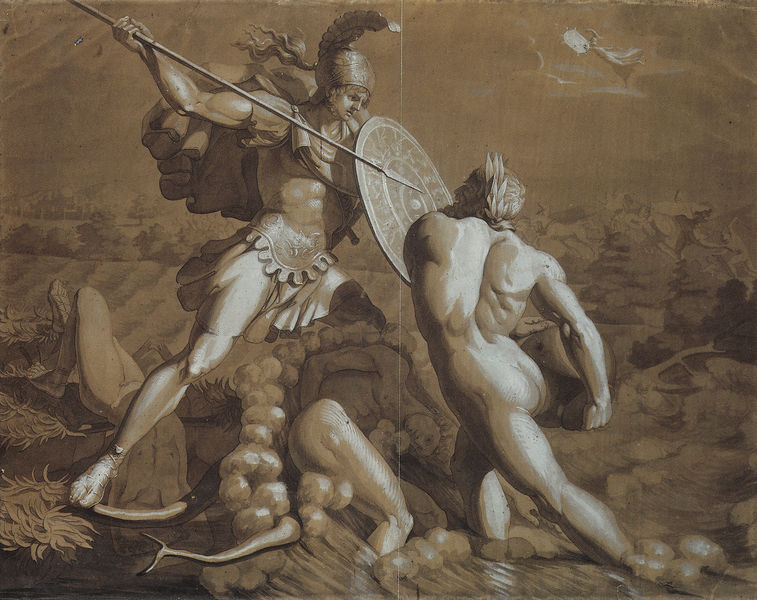
Titel: Achills Kampf mit den Flüssen (Achill und Skamander)
Künstler: Philipp Otto Runge
Standort: Hamburg
Institution: Kunsthalle
Schlagwörter: akt, angriff, baum, blätter, dunkel, gott, held, himmel, kampf, kämpfer, körper, mann, nackt, schatten, schurz, umhang, wasser, weiß, wolken, bäume, landschaft, ocker, bewegung, braun, frau, grau, hell, licht, männer, rücken, schwarz, szene, zeichnung, beige, arm, leiche, rache, stein, tod, tot, toter, erde, feld, felder, spiegelung, sonne, mantel, kontrast, schulter, engel, schwanz, taille, gischt, hintern, wellen, liegen, studie, graphik, monochrom, sepia, schaum, gewalt, lanze, kraft, muskeln, muskulös, leiber, paradies, laviert, schild, mond, panzer, antike, schulterblatt, scheibe, leichen, soldat, tote, dynamik, helm, lorbeer, lorbeerkranz, göttin, ritter, kämpfen, rüstung, römer, kontraste, bedrohung, sandale, giganten, götter, muskel, mythologisch, krieger, griechenland, zentrum, speer, chiaroscuro, helmbusch, jupiter, geweih, drehung, helden, herkules, rötel, meerschaum, michael, kriegerin, zweikampf, männlichkeit, gehöht, pappe, röthel, neptun, cornelis, achilles, grissaile, braun weiß, shcild, himmelsfigur, lavierte federzeichnung, seegott, toe, zustossen, po